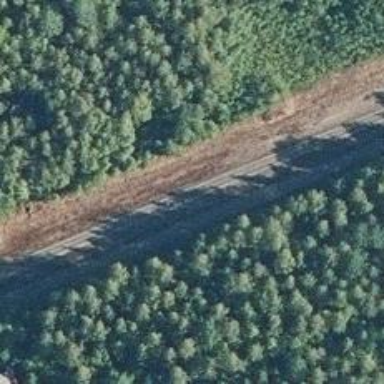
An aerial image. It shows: Continuous railway track.